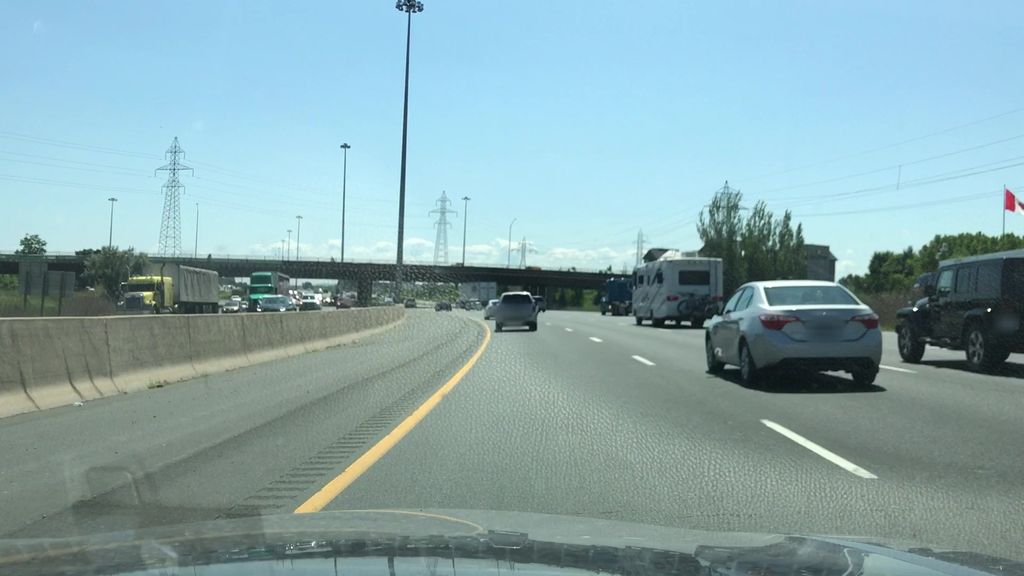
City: hamilton